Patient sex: M
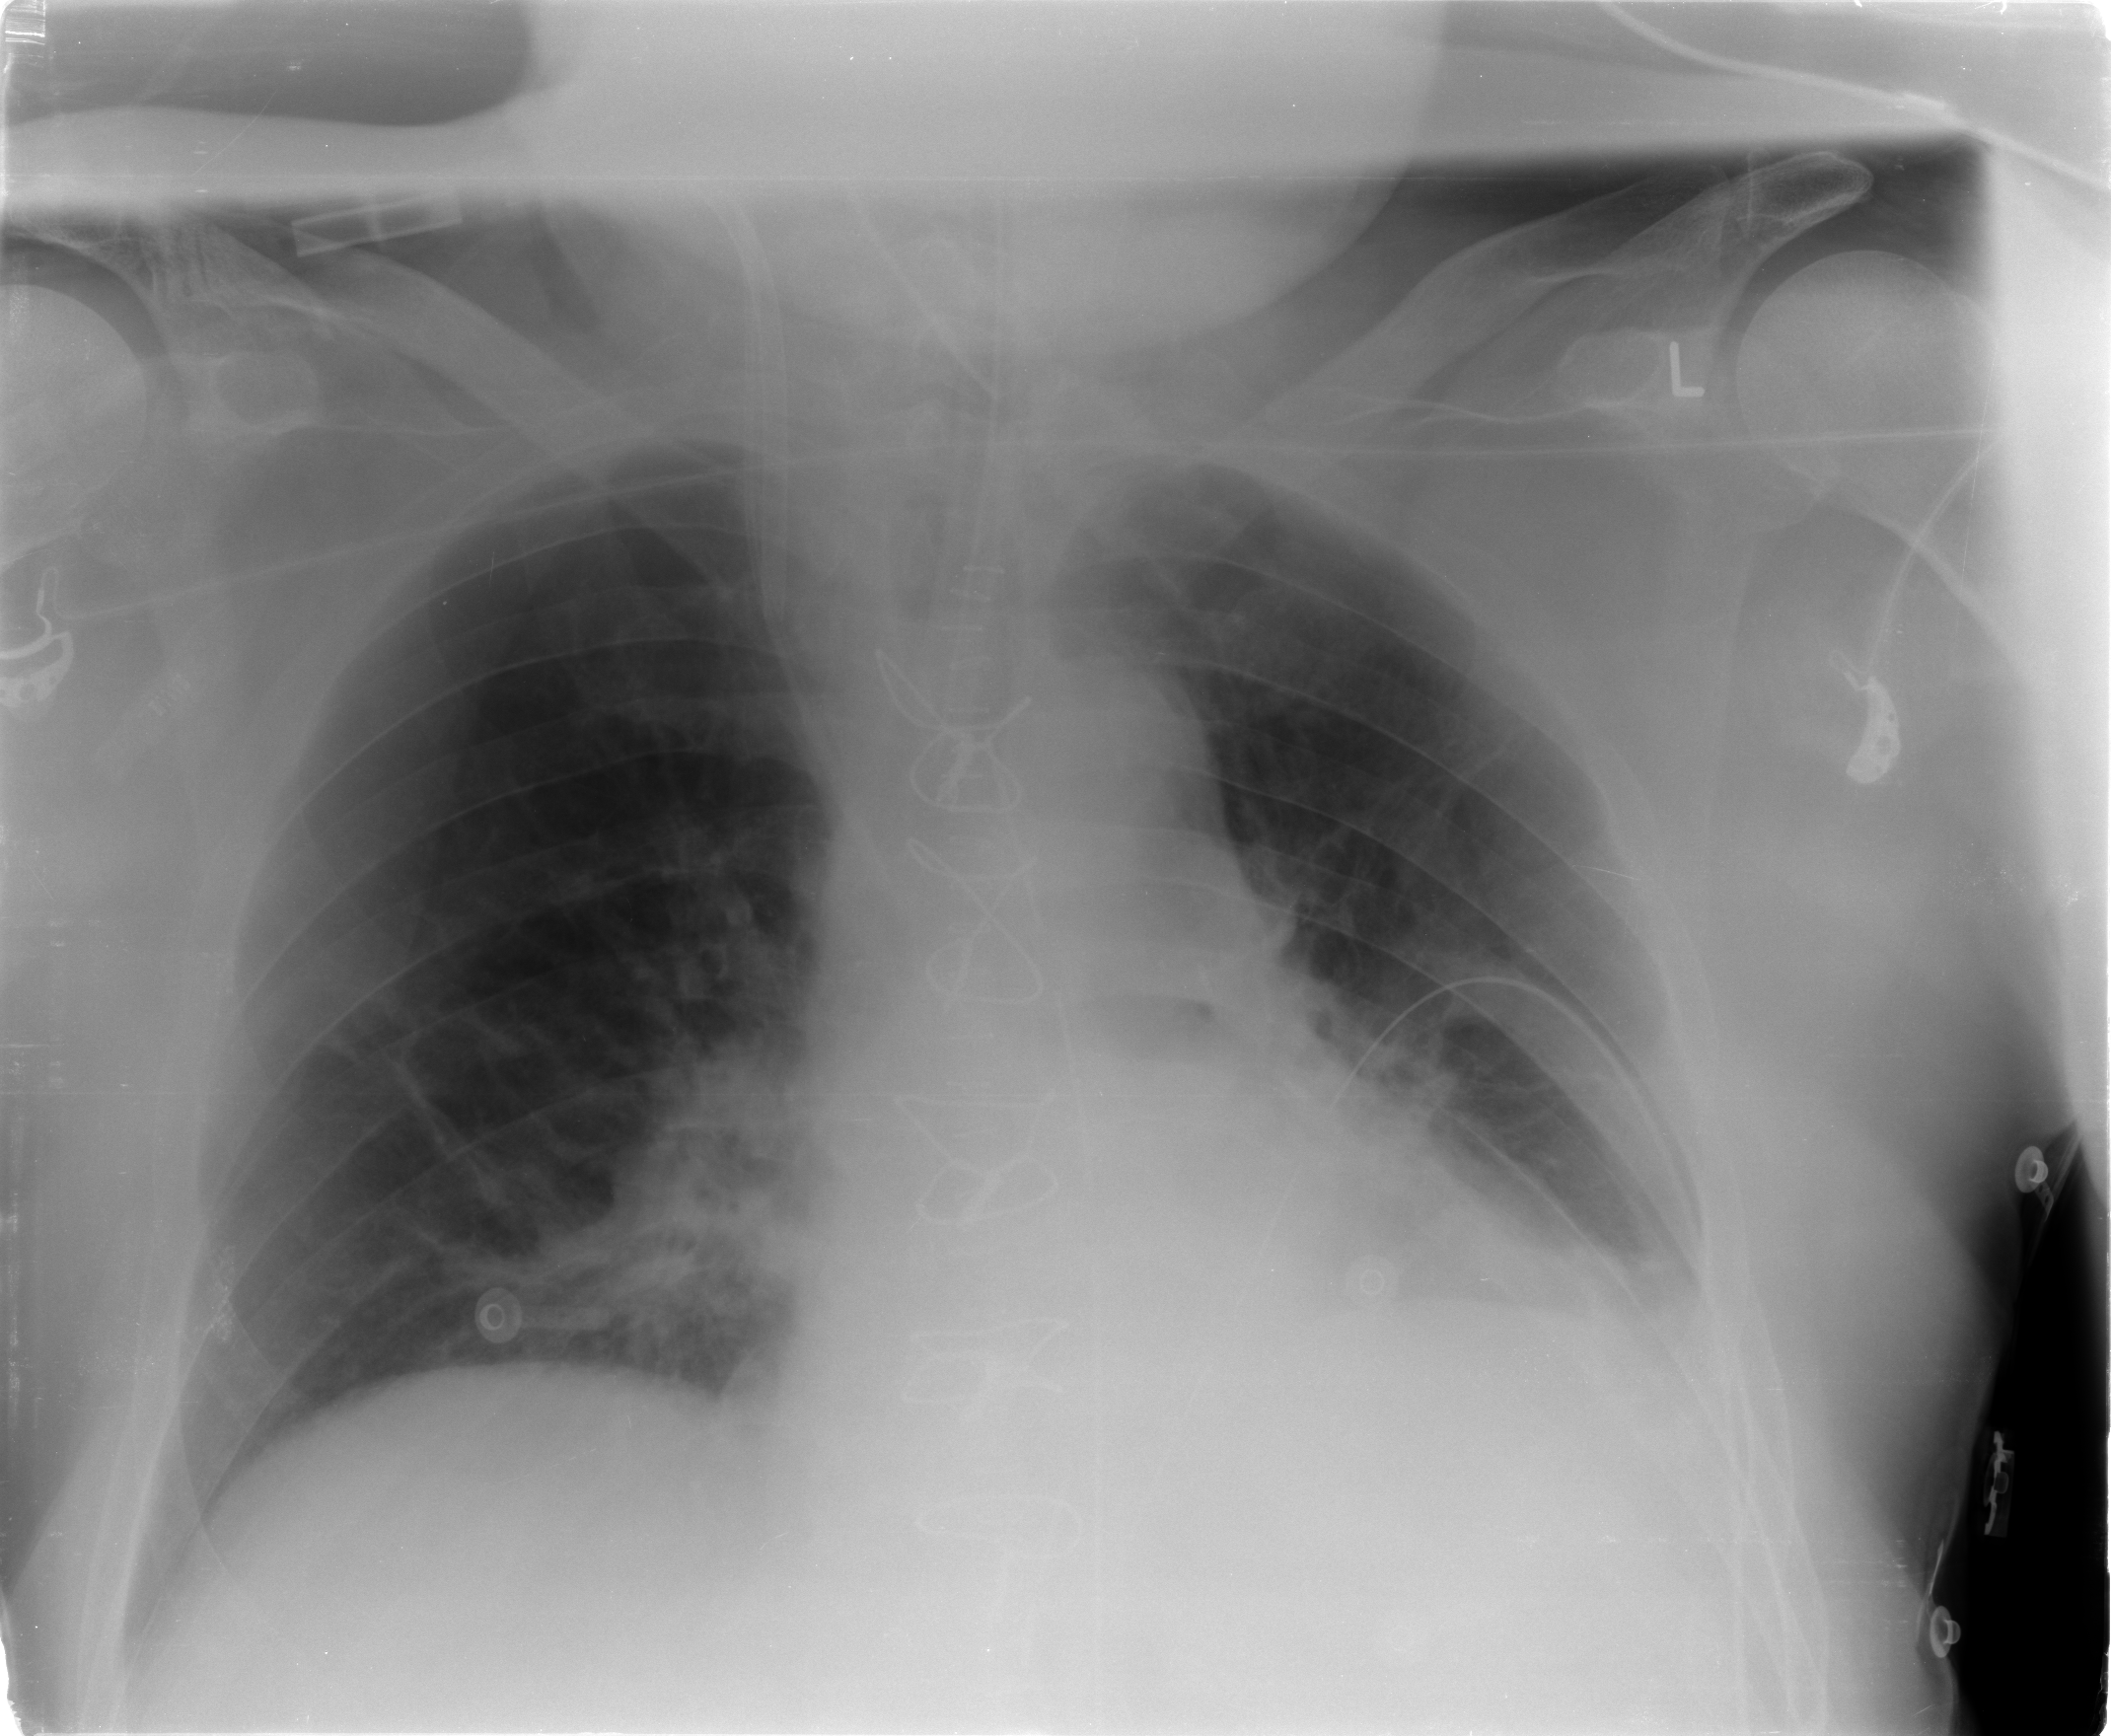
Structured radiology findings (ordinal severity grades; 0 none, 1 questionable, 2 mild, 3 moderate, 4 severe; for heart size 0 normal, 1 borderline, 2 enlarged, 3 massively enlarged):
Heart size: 0
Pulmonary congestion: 1
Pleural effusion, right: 0
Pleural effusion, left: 1
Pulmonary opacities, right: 0
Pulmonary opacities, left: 0
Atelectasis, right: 1
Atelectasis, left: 1